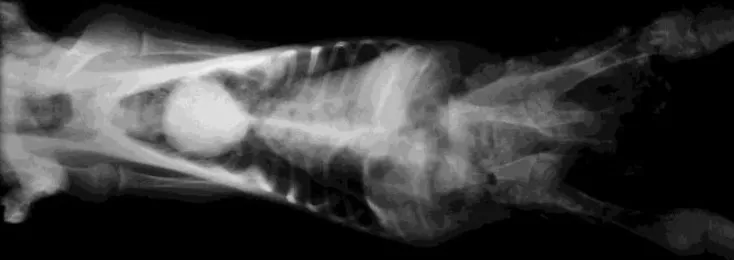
Thoracic and abdominal organs were seen normal, the sacrum and hind limbs were normal in venterodorsal radiograph.
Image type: radiology (x_ray)